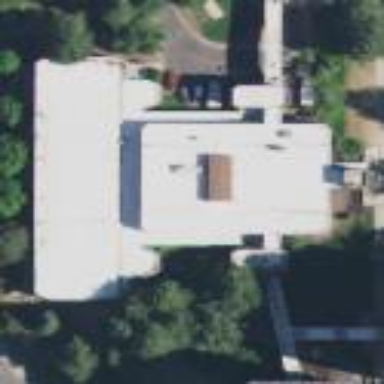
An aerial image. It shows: Dormitory building.